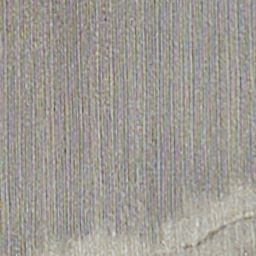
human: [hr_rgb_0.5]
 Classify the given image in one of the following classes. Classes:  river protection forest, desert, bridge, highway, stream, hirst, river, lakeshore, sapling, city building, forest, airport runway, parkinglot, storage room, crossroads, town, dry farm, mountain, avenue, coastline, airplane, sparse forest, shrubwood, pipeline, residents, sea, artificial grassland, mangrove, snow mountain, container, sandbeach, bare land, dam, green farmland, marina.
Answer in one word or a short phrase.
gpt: dry farm